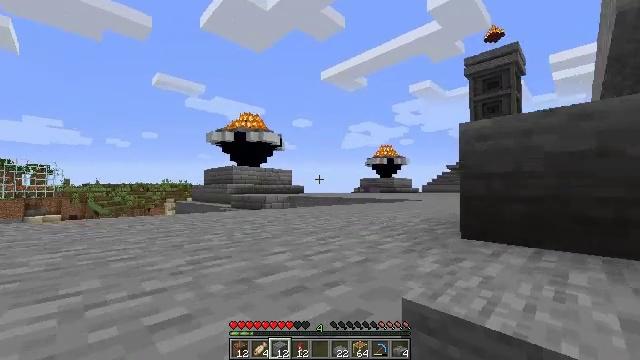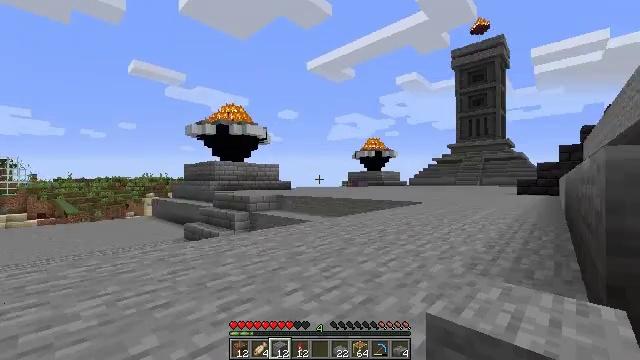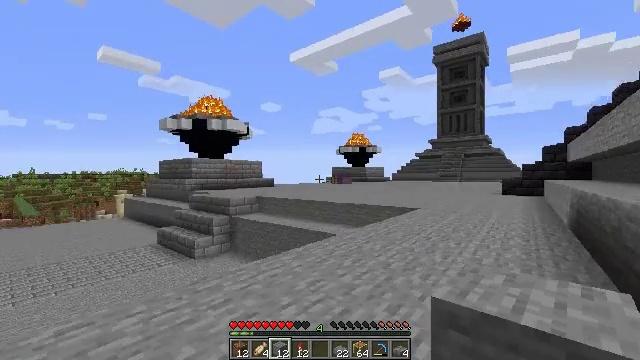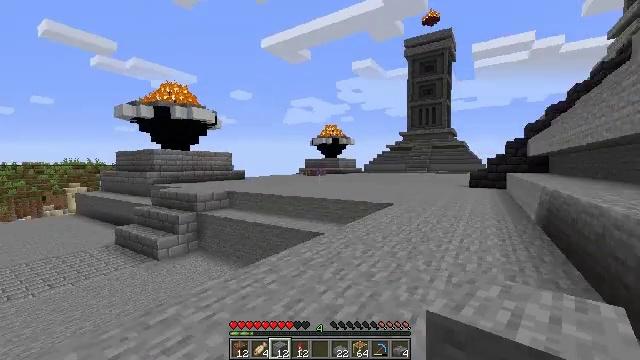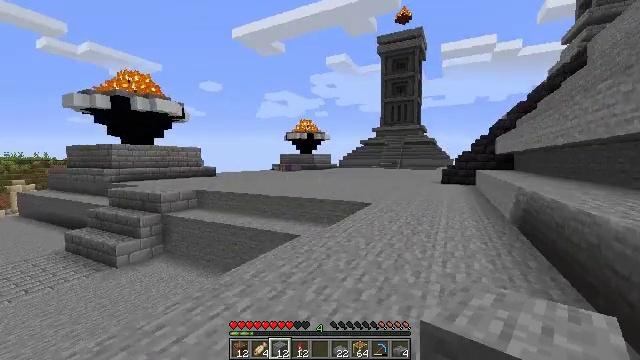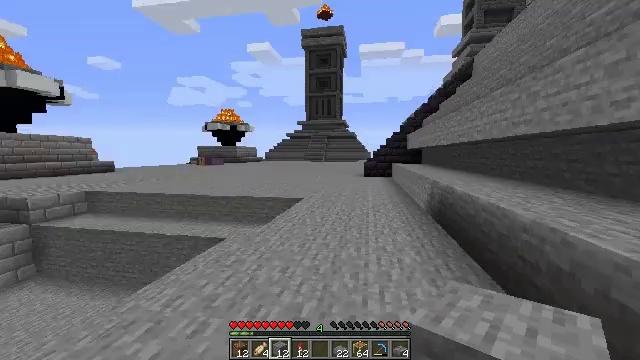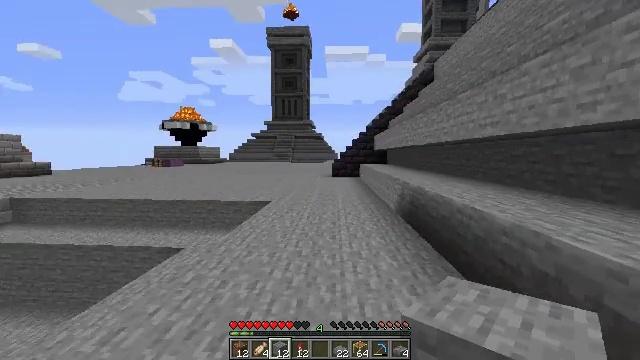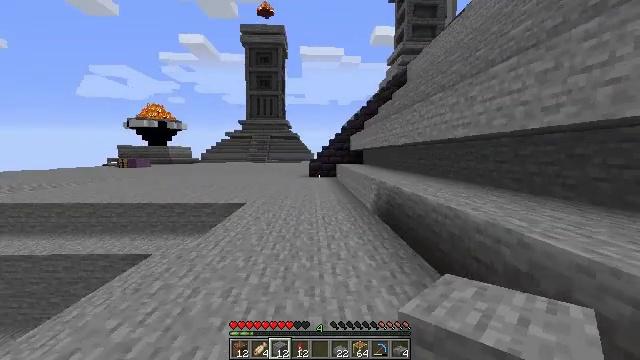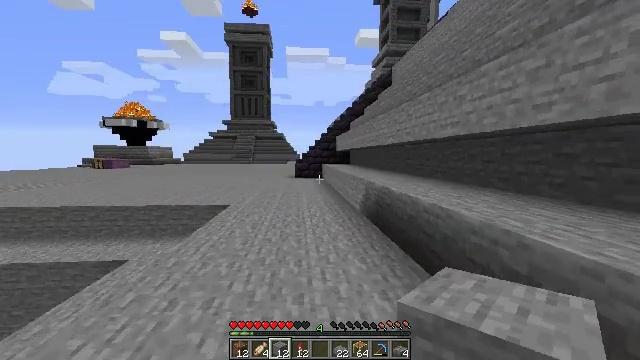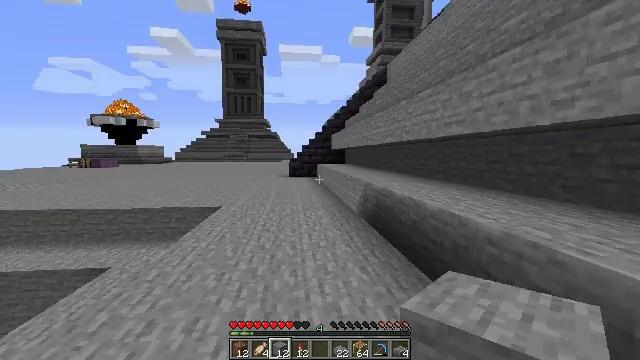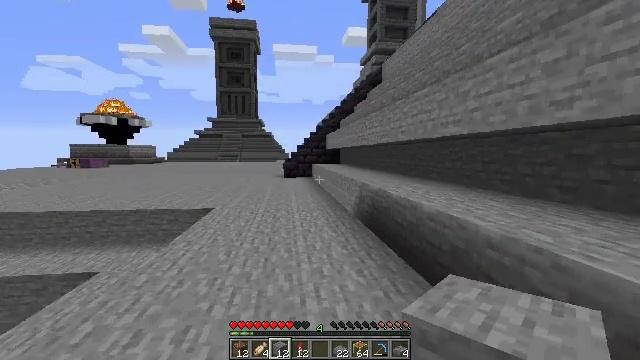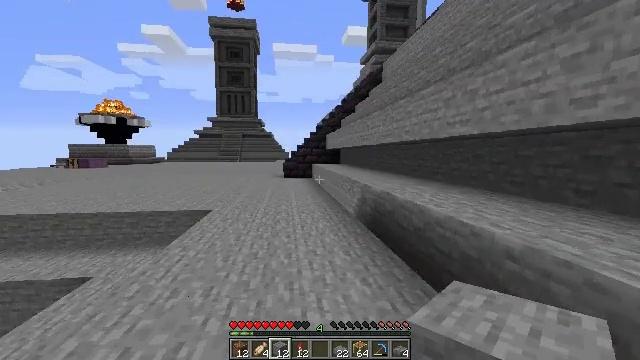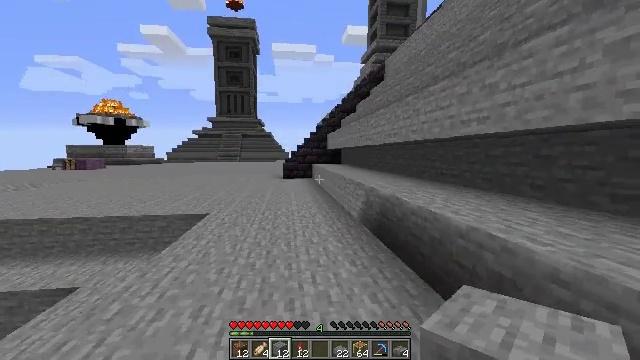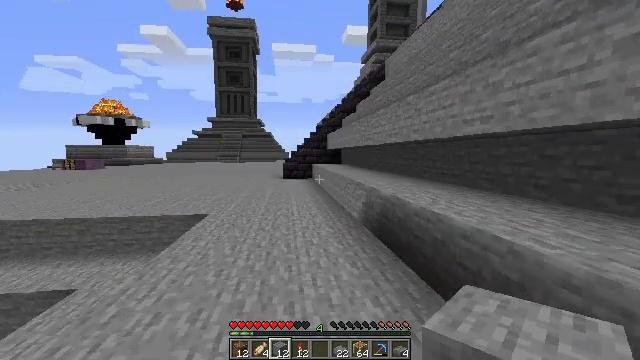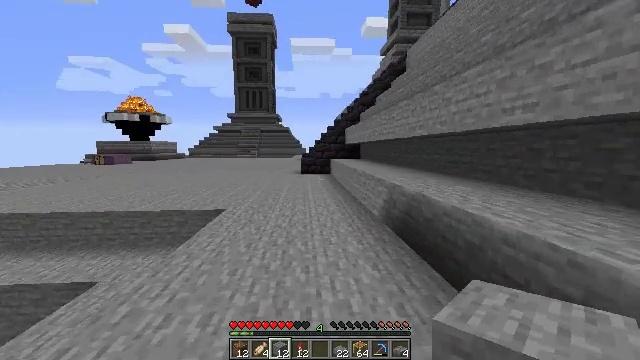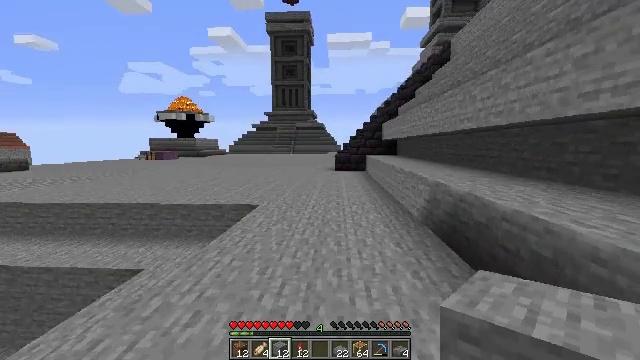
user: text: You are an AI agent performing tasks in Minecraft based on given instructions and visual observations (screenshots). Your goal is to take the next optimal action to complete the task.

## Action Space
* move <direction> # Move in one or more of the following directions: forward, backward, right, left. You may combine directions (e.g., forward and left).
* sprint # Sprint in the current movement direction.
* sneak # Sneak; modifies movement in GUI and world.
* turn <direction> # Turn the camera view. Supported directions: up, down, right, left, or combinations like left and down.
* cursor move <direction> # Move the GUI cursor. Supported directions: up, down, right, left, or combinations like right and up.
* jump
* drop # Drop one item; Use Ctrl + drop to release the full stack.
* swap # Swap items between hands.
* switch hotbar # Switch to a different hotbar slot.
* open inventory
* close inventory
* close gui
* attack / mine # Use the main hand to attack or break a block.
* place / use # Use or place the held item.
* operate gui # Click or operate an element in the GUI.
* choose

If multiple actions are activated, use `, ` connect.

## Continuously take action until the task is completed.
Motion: motion action
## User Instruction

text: Gather the shulker box for storage.
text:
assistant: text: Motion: move forward, turn right and down
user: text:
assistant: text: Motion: move forward, turn right and down
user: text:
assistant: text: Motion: move forward, turn right and down
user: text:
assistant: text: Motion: move forward, turn right and down
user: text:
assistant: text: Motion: move forward, turn right and down
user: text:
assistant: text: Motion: move forward, turn right
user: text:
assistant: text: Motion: move forward, turn right
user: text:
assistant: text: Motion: move forward, turn right
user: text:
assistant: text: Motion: move forward, turn right
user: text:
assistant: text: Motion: move forward, turn right
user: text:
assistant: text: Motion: move forward
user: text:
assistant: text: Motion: move forward
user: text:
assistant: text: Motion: move forward
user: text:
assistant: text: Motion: move forward, turn left and down
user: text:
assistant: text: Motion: move forward, turn left
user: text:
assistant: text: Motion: move forward, turn left
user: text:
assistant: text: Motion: move forward, turn left
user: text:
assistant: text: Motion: move forward
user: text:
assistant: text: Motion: move forward
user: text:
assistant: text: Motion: move forward
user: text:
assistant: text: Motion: move forward
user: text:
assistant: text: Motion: move forward
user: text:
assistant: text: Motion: move forward
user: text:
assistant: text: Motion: no_op
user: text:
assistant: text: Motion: no_op
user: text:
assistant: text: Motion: move forward
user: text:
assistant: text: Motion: move forward
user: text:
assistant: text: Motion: move forward
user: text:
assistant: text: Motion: no_op
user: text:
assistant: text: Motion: no_op